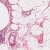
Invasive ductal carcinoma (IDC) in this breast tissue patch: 0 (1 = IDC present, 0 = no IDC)